Brain MRI, t1w sequence, axial 2D slice.
Patient: age 37, sex F, weight 95 kg, height 1.95 m
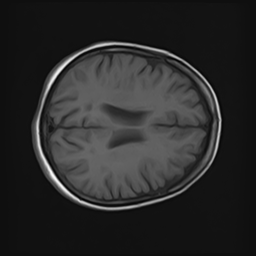